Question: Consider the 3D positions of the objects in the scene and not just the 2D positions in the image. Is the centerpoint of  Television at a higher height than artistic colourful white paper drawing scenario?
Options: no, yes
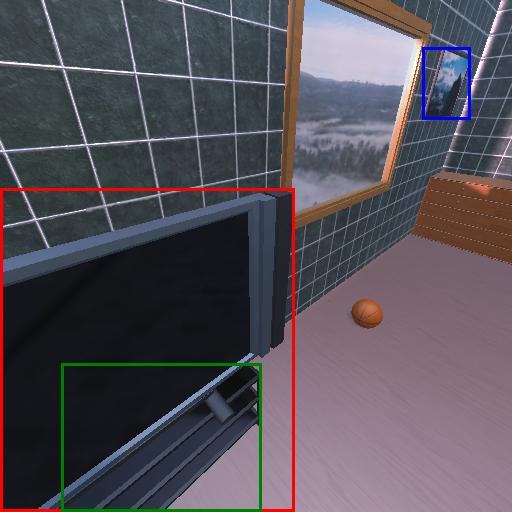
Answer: no